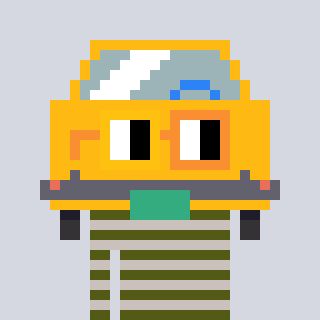
a pixel art character with square yellow and orange glasses, a taxi-shaped head and a foggrey-colored body on a cool background